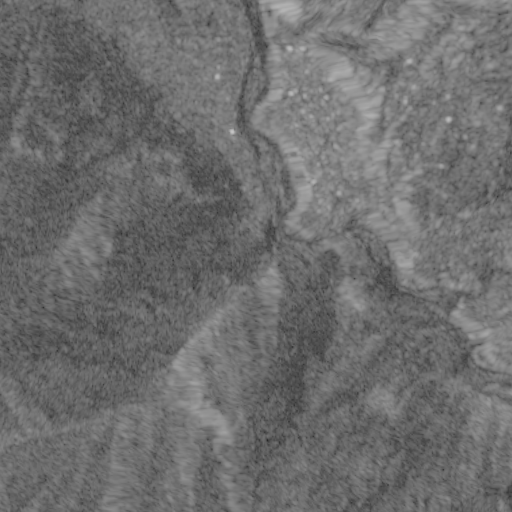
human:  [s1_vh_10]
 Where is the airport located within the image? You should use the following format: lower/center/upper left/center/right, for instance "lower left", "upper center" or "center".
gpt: The airport is located in the upper left of the image.
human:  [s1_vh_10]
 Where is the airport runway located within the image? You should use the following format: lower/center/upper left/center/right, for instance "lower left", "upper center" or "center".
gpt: The airport runway is located in the upper left of the image.
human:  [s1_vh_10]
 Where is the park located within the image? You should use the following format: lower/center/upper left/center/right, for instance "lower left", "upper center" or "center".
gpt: The park is located in the upper center of the image.
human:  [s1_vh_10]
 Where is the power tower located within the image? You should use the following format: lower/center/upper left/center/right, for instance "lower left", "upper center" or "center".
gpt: The power tower is located in the upper right of the image.
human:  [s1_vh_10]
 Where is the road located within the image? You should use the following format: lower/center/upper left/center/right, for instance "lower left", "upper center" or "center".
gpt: There is no road in the image.

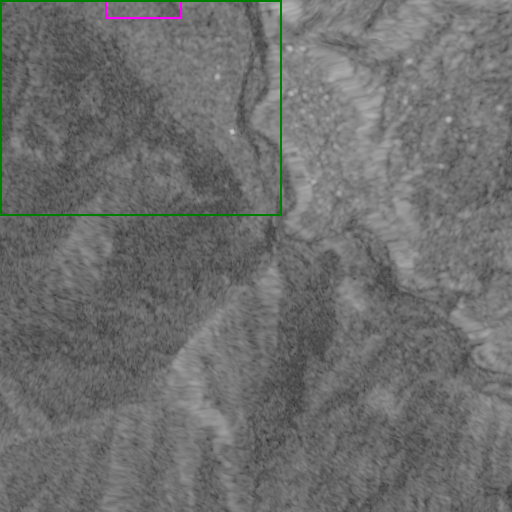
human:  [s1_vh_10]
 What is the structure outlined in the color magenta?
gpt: The structure outlined in magenta is an airport.
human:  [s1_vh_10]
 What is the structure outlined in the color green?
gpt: The structure outlined in green is a crop field.
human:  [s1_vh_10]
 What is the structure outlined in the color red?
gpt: There is no red outline.